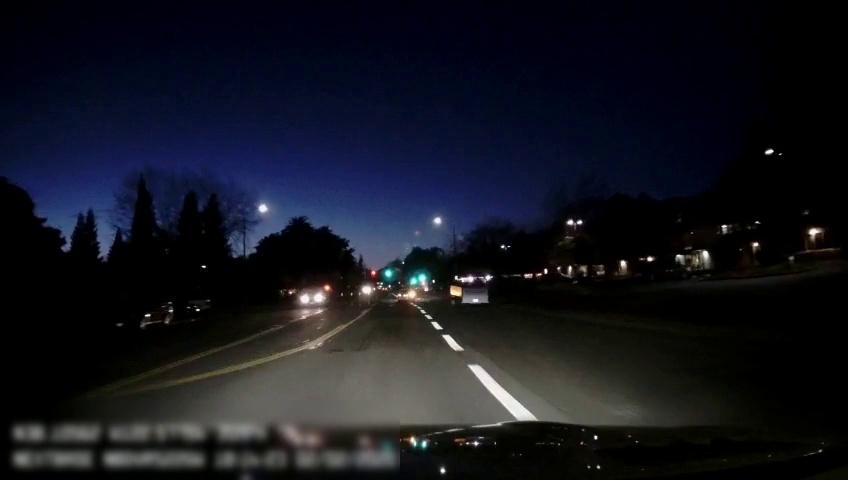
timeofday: Night
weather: Other
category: Drivable Space
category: Vehicles | Car
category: Vehicles | SUV
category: Vehicles | Other LV
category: Vehicles | SUV
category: Vehicles | SUV
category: Vehicles | Car
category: Vehicles | SUV
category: Lanes | Current Lane
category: Lanes | Opposite Lane
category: Lanes | Alternate Lane
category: Lanes | Alternate Lane
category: Lanes | Current Lane